Field crop: maize
Growth stage: 1
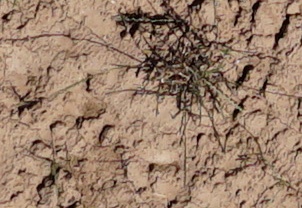
Species: lolium